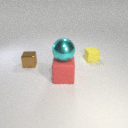
small brown metal cube in front of small yellow rubber cube